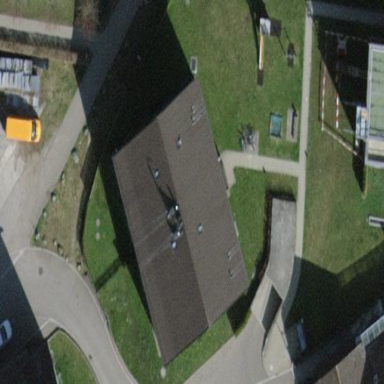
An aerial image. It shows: Detached building.